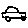
Label: car